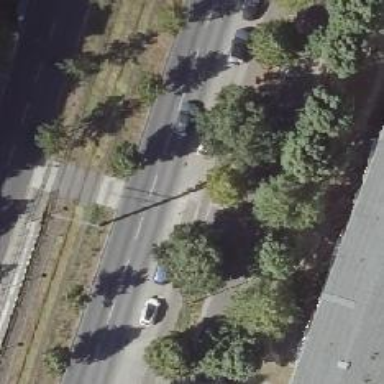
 there is parallel parking lane with parking on the kerb."